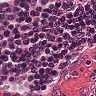
Metastatic tissue present: no